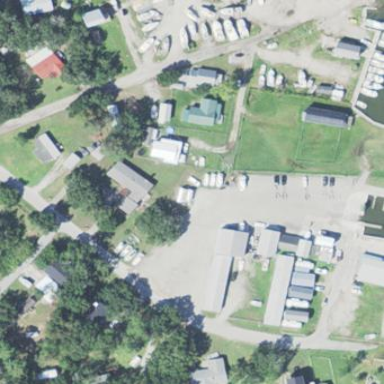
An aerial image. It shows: Boat storage area.